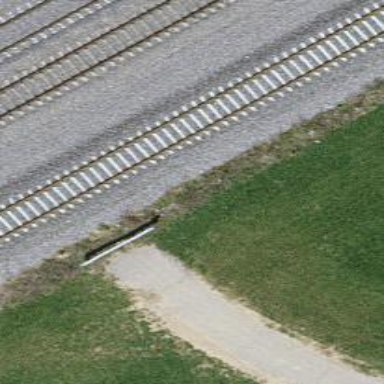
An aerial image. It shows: Guard rail.